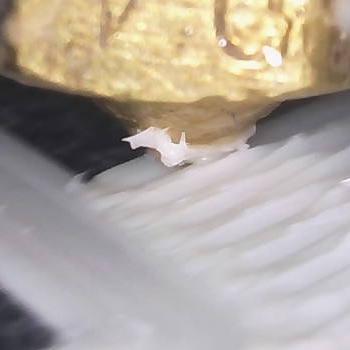
Flow rate: 224%